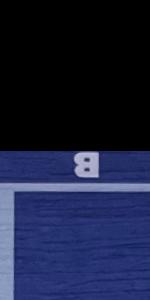
Label: Empty